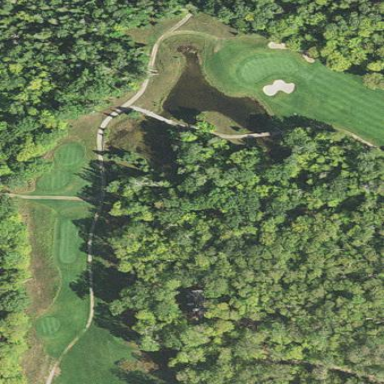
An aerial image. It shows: Water hazard on golf course. The hazard is natural water feature.